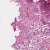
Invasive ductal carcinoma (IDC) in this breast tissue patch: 0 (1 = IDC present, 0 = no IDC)